Question: I have problem with Chinese characters when I export them from Oracle forms 10g to Excel on . Although they look like Chinese but they are not Chinese characters. Take this into consideration that I have already changed the language of my computer to Chinese and restarted my computer. I use owa_sylk utility and call the excel report like:
'''
v_url := 'http://....../excel_reports.rep?sqlString=' ||
v_last_query ||
'&font_name=' ||
'Arial Unicode MS'||
'&show_null_as=' ||
' ' ;
web.show_document(v_url,'_self');
'''
Here you can see what it looks like:

Interestingly, when I change the language of my computer to English, this column is empty. Besides, I realized that if I open the file with a text editor then it has the right Chinese word, but when we open it with Excel we have problem.
Does anyone has a clue?
Thanks
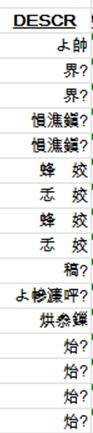
Answer: Yes, the problem comes from different encodings. If DB uses UTF-8 and you need to send ASCII to Excel, you can convert data right inside the owa_sylk. Use function <URL>.
For ex. in function owa_sylk.print_rows change
on
Where 'ZHS32GB18030' is one of Chinese ASCII and 'AL32UTF8' - UTF-8.
To choose encoding parameters use <URL>
You can also do
*SELECT * FROM V$NLS_VALID_VALUES WHERE parameter = 'CHARACTERSET'*
to see all the supported encodings.